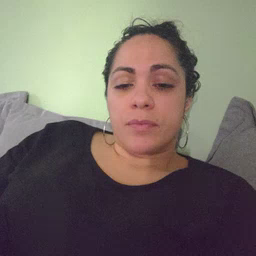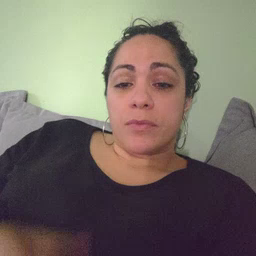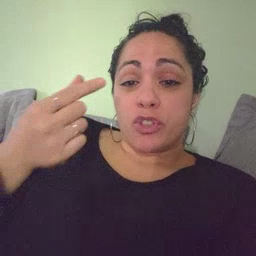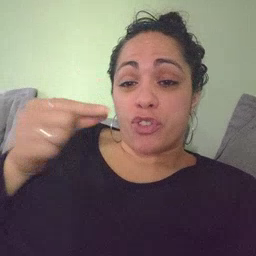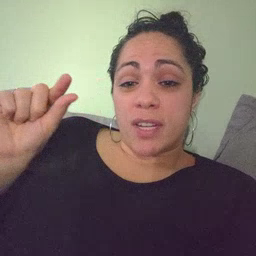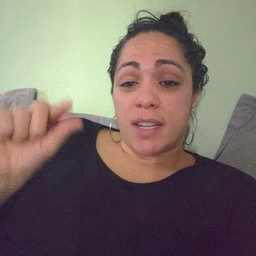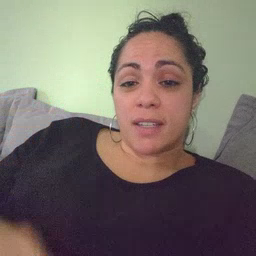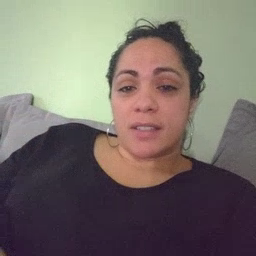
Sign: green